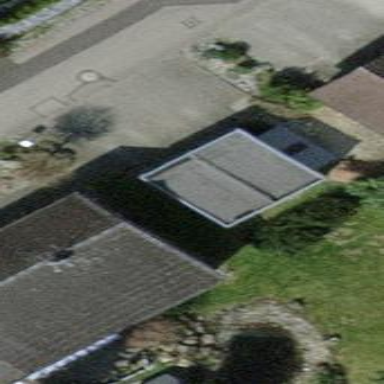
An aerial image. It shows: Garage building.